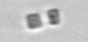
Label: Chaetoceros